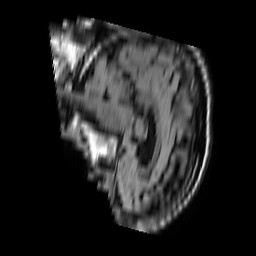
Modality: FLAIR
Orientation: sagittal
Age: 74
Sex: male
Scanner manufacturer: philips
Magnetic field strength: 1.5 T
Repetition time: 11 s
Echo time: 0.14 s